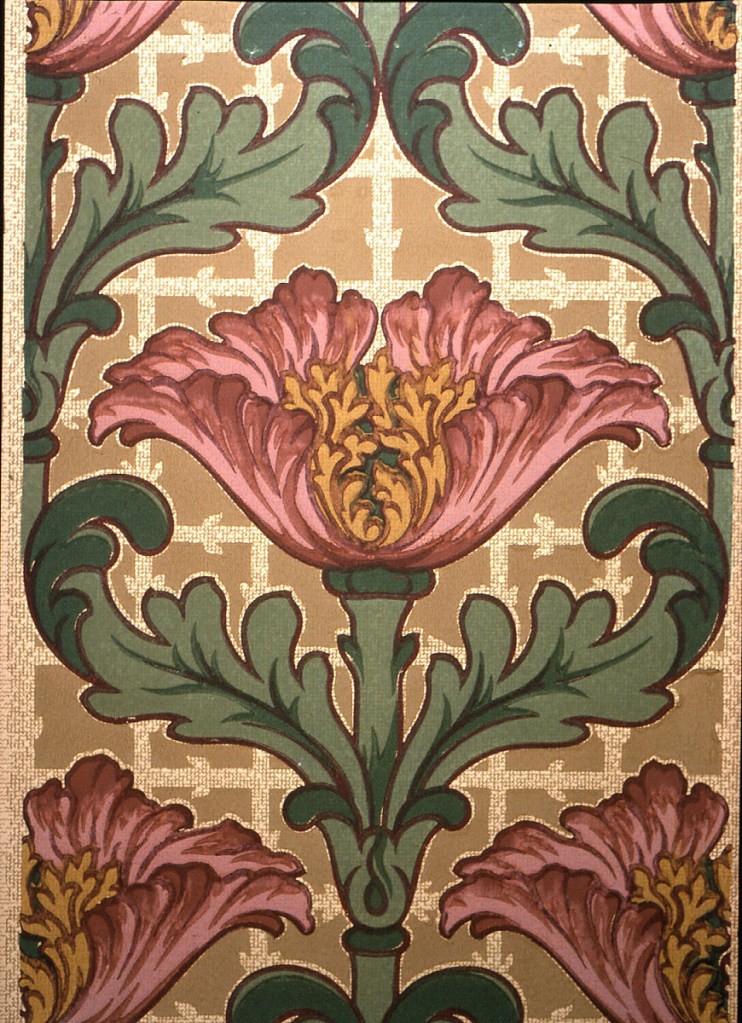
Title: Sidewall - sample
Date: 1906–07
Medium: Machine-printed
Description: Very large poppy-like flower with large acanthus leaves to each side of the them enclosing the flower. A fancy lattice square forms the background. Printed in red, burgundy, ocher, green and yellow.